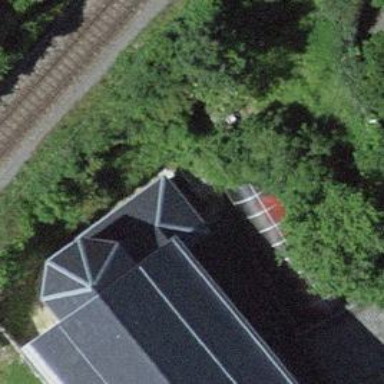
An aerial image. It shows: Funicular railway with one track.